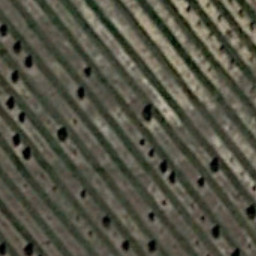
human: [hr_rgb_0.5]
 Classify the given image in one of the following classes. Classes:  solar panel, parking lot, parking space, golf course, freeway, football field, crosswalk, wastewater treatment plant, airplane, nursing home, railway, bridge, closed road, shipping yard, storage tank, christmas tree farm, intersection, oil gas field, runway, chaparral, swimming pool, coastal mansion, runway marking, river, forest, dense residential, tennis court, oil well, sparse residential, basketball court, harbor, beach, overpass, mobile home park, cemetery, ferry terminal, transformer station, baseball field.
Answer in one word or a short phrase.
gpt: christmas tree farm